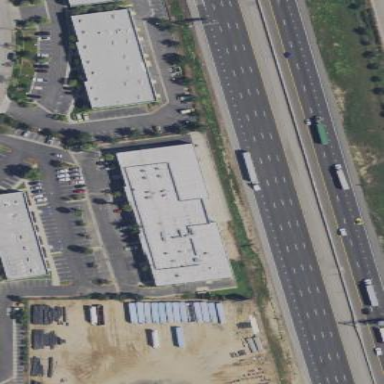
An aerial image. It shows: Commercial building serving as healthcare center.